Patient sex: M
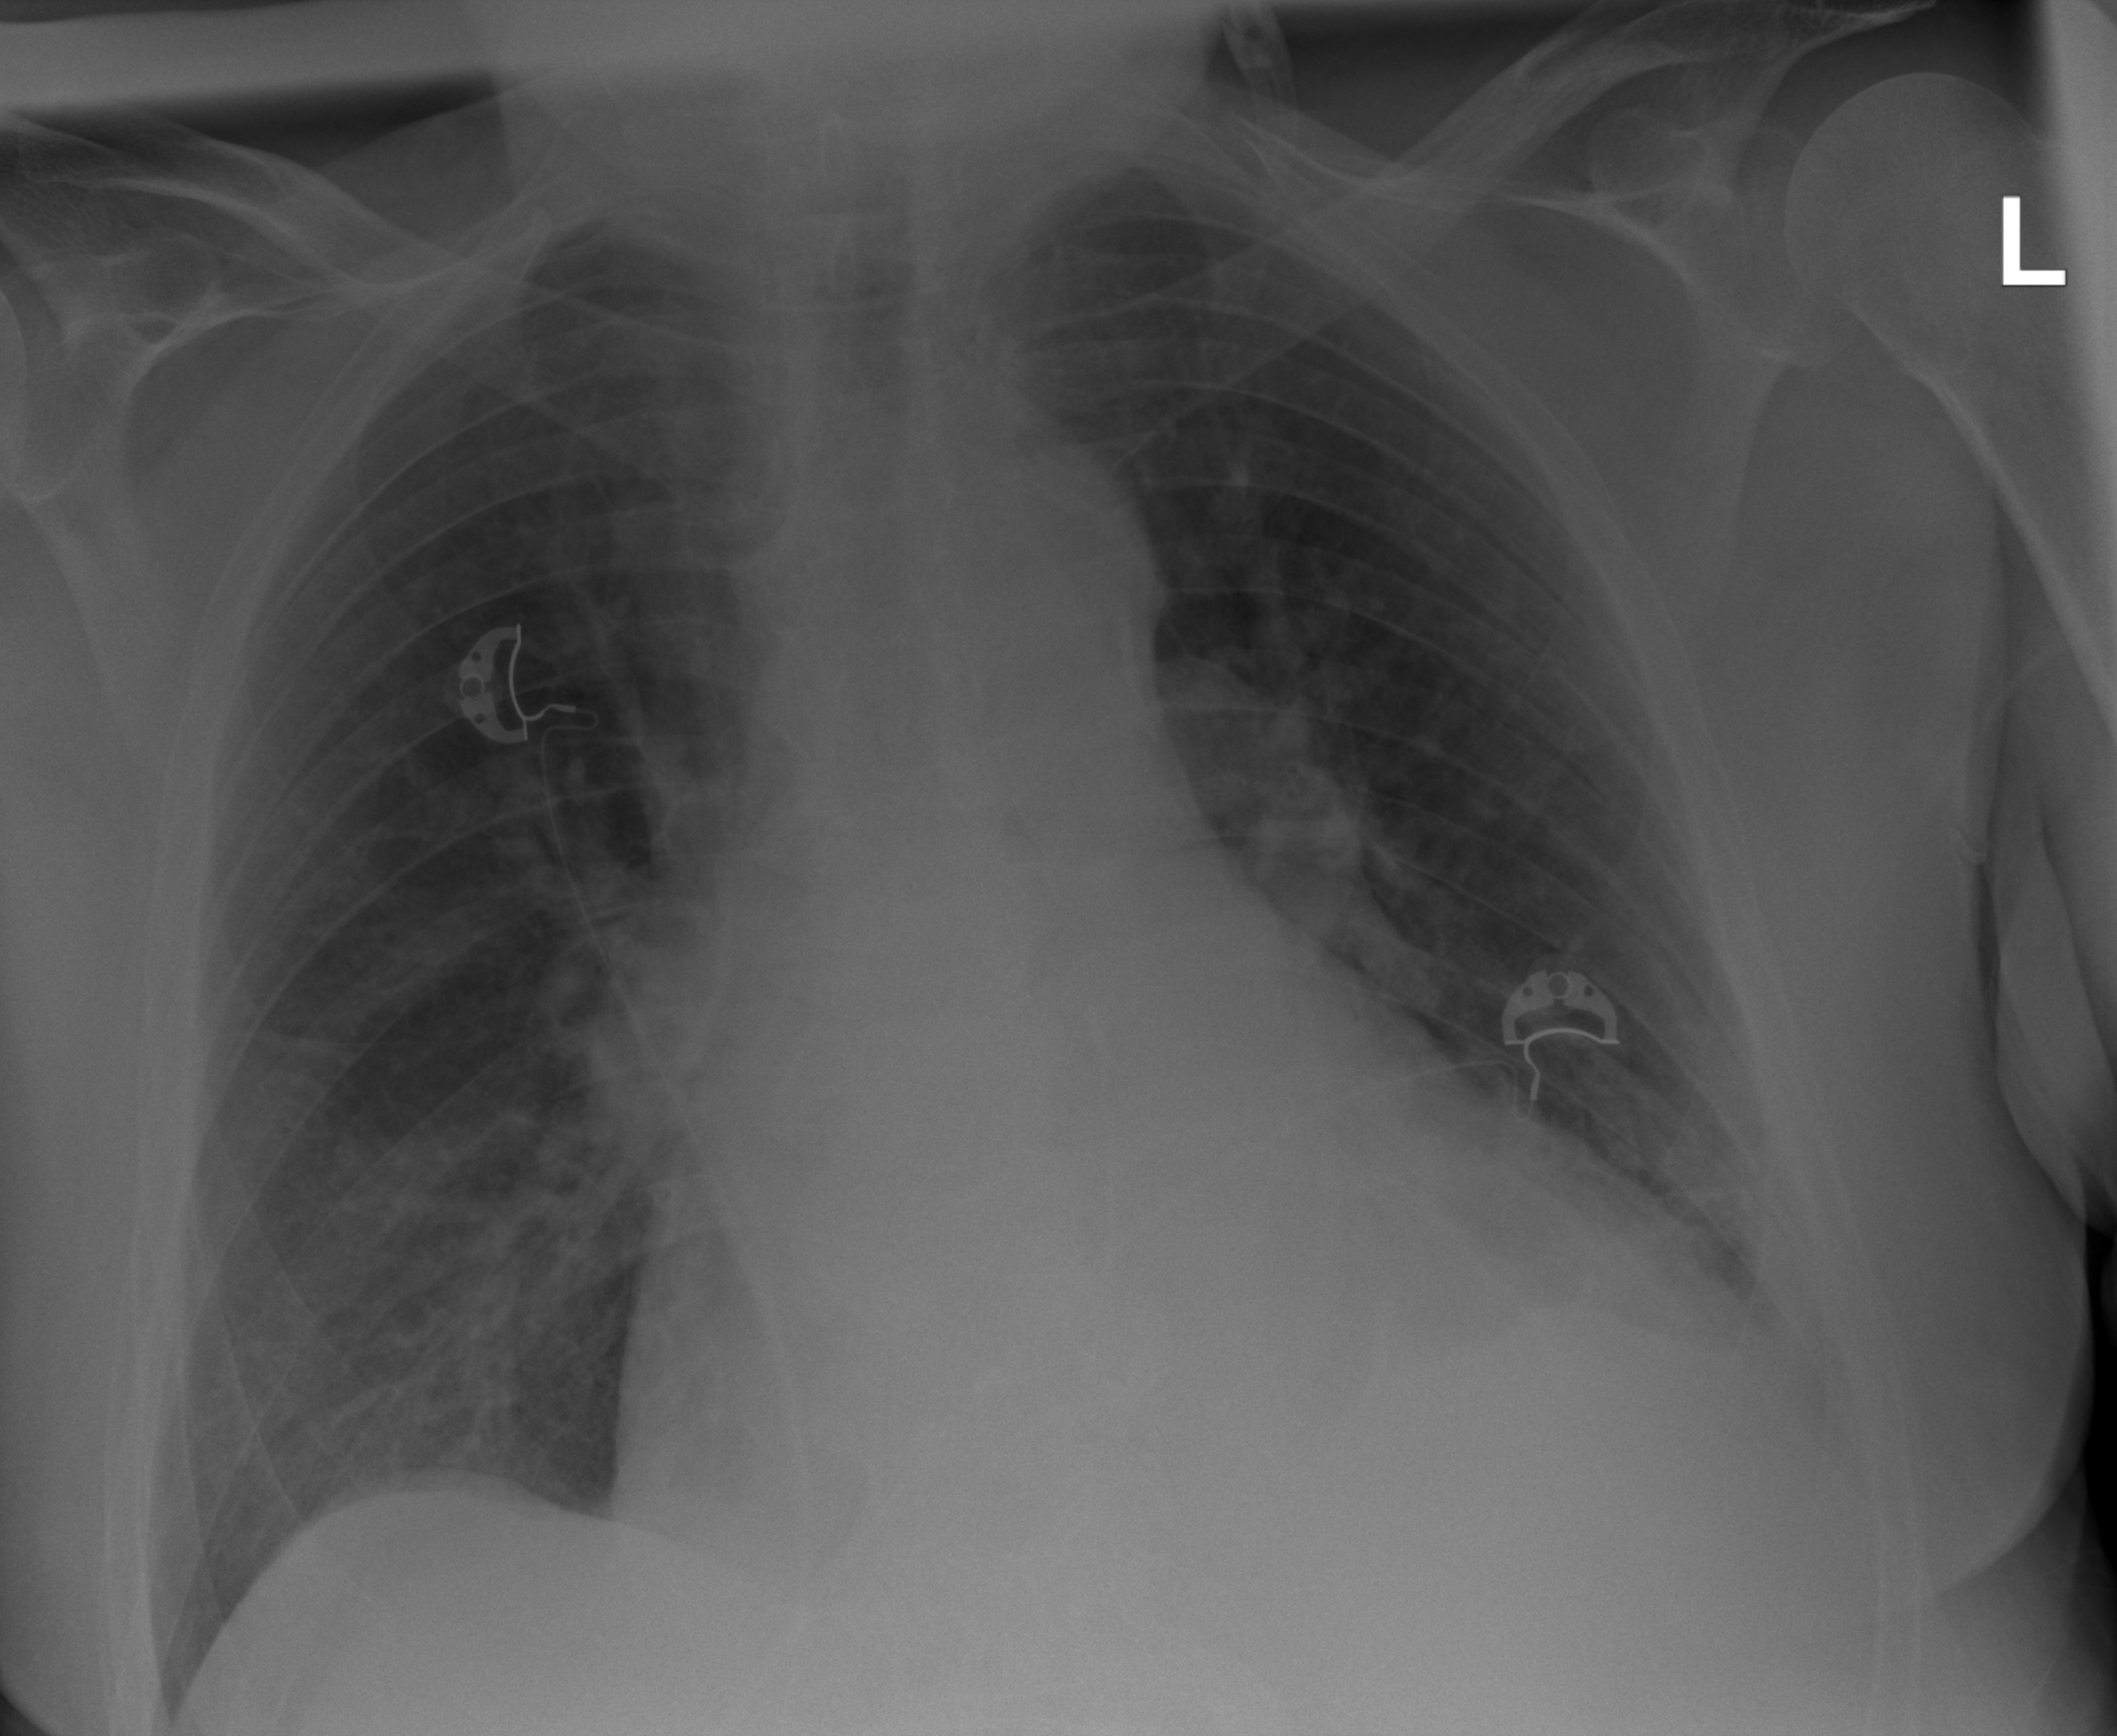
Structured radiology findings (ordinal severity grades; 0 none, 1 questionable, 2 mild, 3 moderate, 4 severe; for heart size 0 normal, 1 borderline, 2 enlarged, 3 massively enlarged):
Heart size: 2
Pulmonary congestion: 0
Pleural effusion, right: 0
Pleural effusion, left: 0
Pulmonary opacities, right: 0
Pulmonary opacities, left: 0
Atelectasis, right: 2
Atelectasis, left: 2